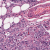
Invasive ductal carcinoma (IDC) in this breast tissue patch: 1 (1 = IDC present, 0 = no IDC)